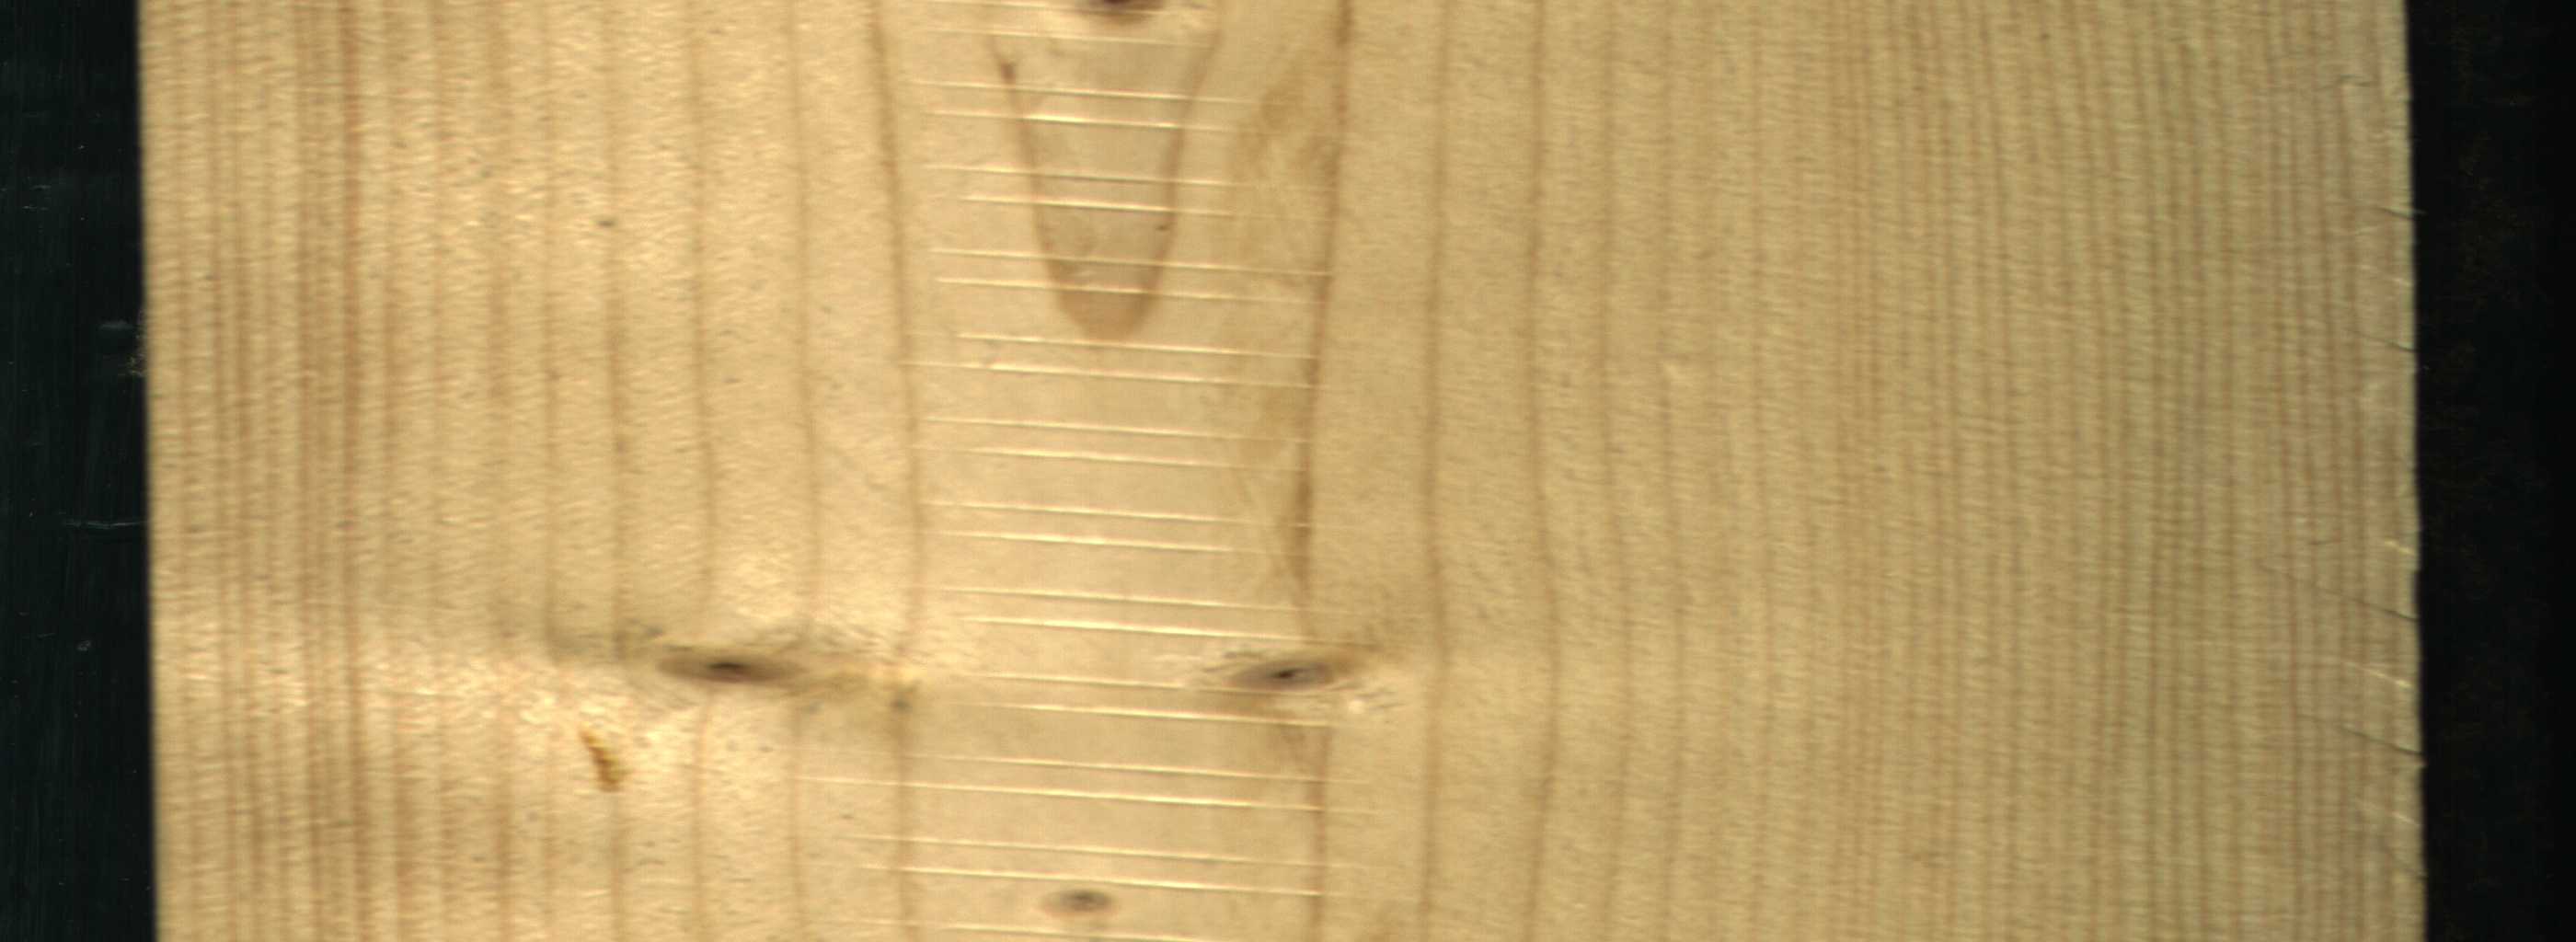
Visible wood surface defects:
resin
Live_Knot
Live_Knot
Live_Knot
Live_Knot